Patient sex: M
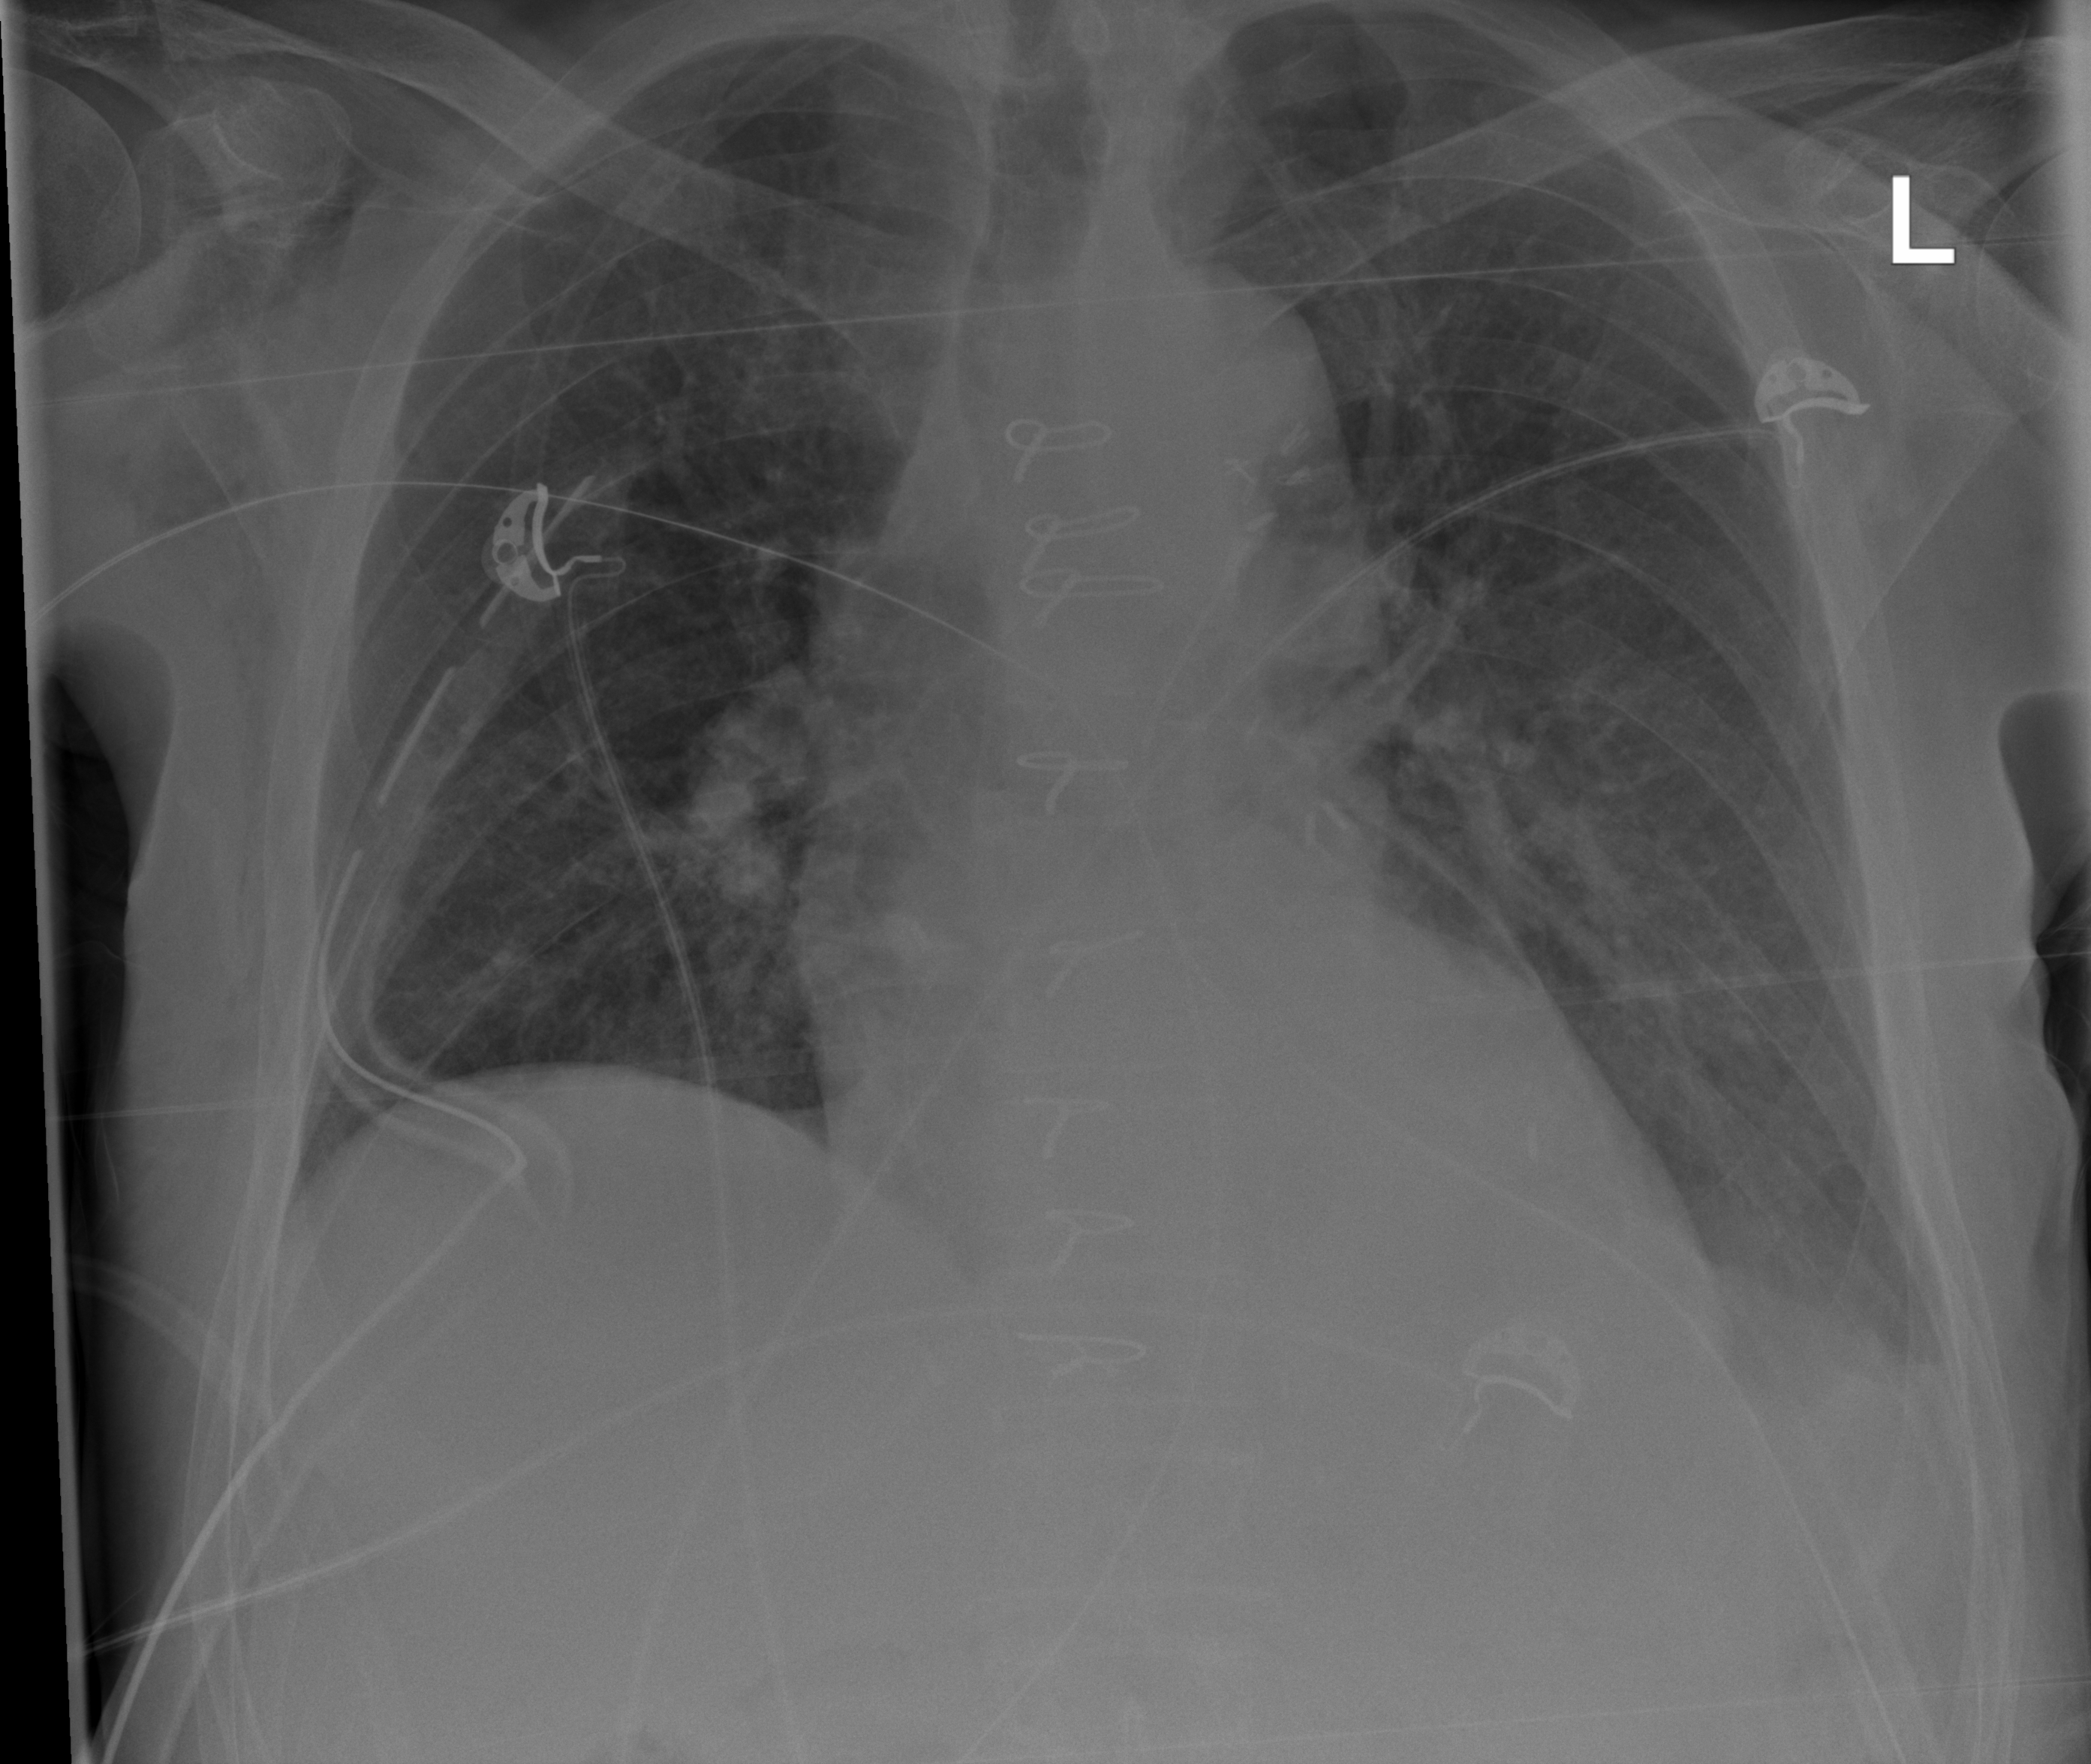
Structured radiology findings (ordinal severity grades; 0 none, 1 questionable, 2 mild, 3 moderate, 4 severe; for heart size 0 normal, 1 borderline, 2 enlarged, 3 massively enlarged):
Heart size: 0
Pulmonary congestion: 0
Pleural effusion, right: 0
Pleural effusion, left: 2
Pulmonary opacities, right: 0
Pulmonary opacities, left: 0
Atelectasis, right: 0
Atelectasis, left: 2